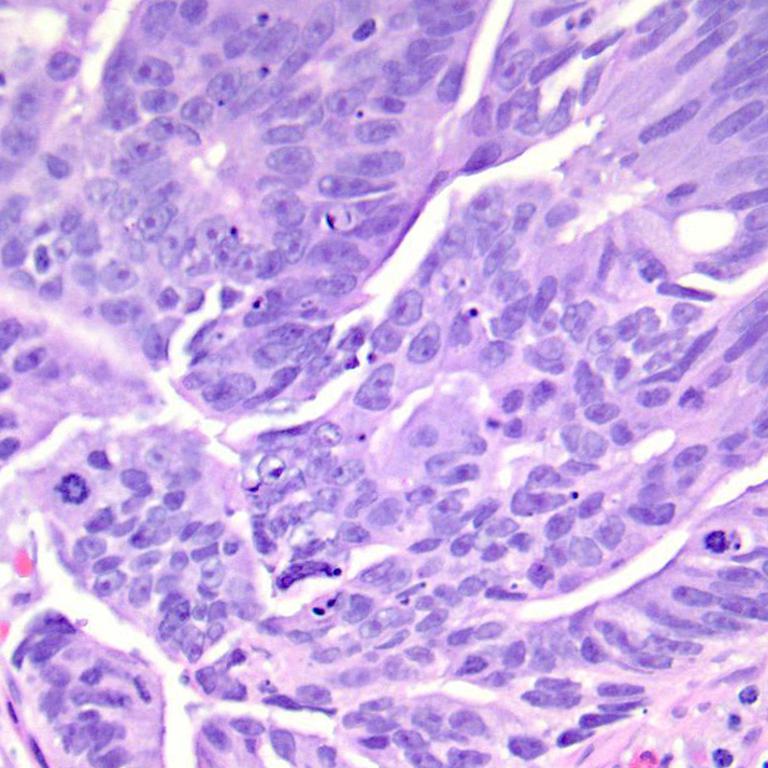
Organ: colon
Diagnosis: adenocarcinomas